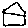
Label: house